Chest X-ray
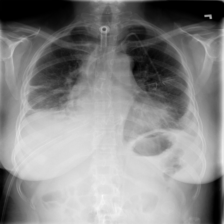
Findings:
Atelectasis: positive
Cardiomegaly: negative
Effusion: negative
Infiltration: negative
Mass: negative
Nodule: negative
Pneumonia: negative
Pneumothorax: negative
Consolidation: negative
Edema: negative
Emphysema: negative
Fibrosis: negative
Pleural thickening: negative
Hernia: negative